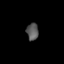
Tissue: lung
Cell type: T cells
Senescence score: 0.2011
Nuclear area (px): 200
Mean DAPI intensity: 87.285